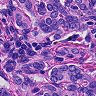
Metastatic tissue present: yes